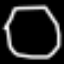
Label: octagon